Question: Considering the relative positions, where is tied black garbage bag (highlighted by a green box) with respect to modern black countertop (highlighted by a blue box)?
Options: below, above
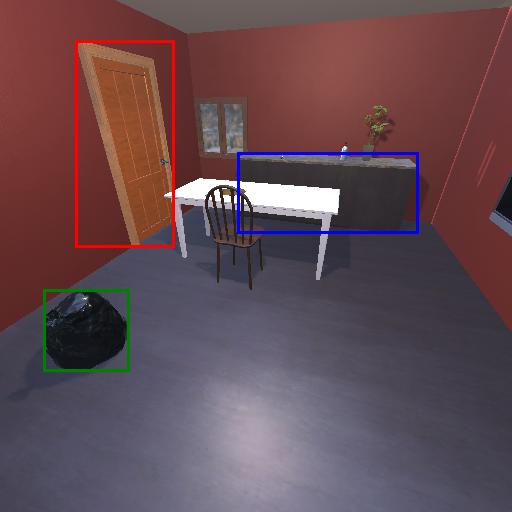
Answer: below